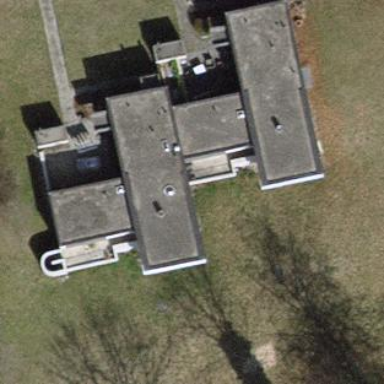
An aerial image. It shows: Simple and straightforward house.